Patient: sex M, age 66
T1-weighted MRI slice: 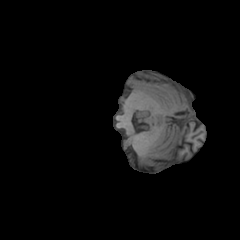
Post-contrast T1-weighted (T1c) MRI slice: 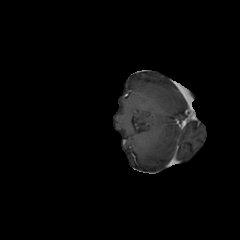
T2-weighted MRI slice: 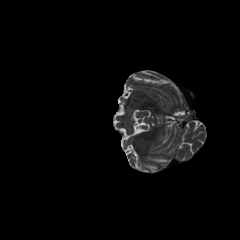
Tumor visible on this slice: no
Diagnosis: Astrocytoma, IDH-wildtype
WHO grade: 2